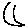
Label: moon